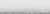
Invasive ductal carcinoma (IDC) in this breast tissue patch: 0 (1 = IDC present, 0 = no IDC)